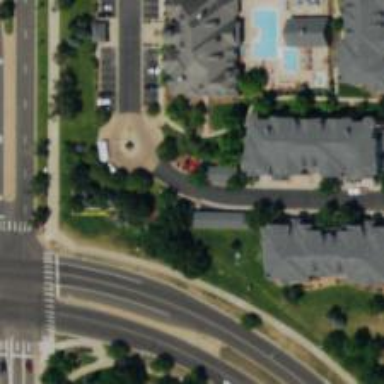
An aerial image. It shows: Turning loop on the road.